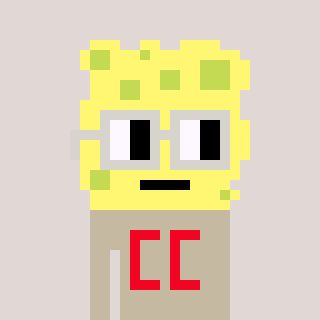
a pixel art character with square light gray glasses, a sponge-shaped head and a bege-colored body on a warm background